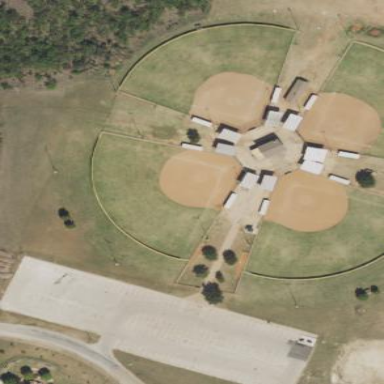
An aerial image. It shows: Baseball pitch for leisure and sports activities.